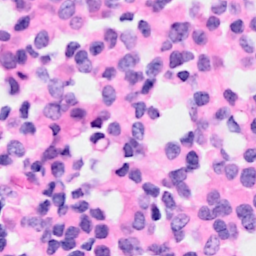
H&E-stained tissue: Breast